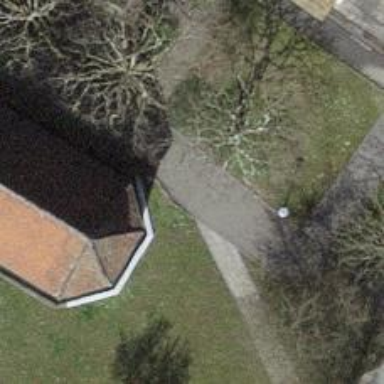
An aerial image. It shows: Bollard.